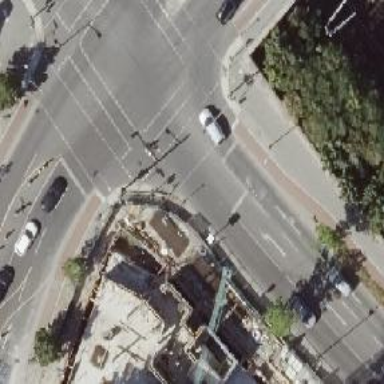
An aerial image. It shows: Road with traffic signals controlling the flow of traffic.